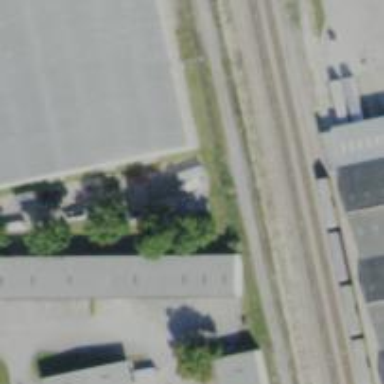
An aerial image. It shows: Railway yard used for storage.